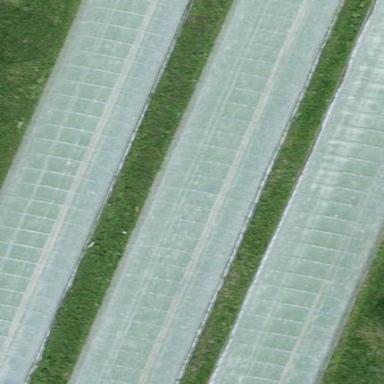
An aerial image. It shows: Greenhouse used for horticulture.